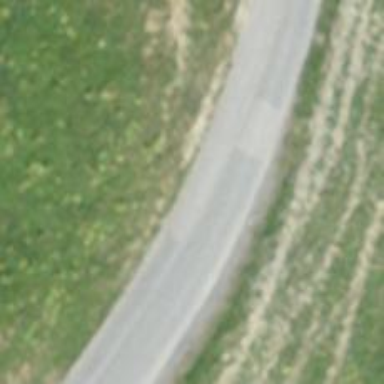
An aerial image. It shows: Unclassified road with asphalt surface.